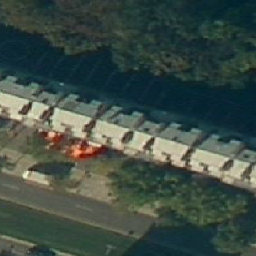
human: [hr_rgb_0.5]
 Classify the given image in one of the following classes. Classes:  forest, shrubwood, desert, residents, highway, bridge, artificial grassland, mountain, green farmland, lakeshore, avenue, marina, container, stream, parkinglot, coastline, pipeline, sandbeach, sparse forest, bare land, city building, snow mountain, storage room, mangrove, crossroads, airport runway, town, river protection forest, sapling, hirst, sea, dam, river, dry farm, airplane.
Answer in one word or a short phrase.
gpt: city building